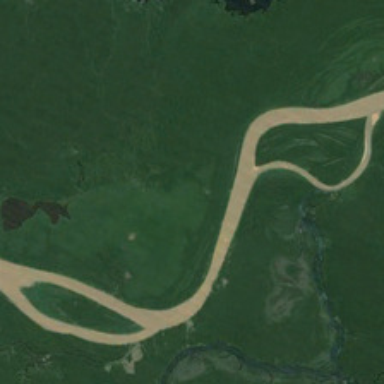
Many green plants are in two sides of a curved yellow river .